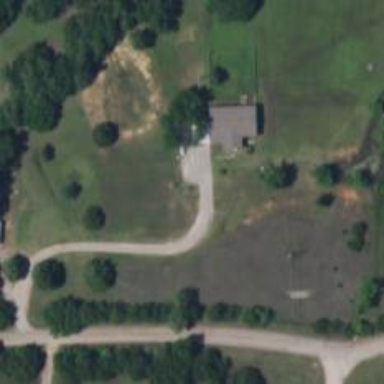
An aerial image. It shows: Driveway leading to service road.